Field crop: maize
Growth stage: 2
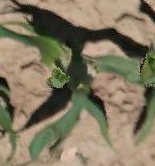
Species: maize